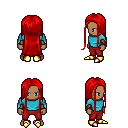
a pixel art fantasy rpg character, male body template, human, dark skin, teal long-sleeve shirt, red pants, red extra-long hairstyle, leather bracers, gold boots, four views (front, back, left, right), 2x2 character sprite sheet, small pixel art, hard edges, no anti-aliasing